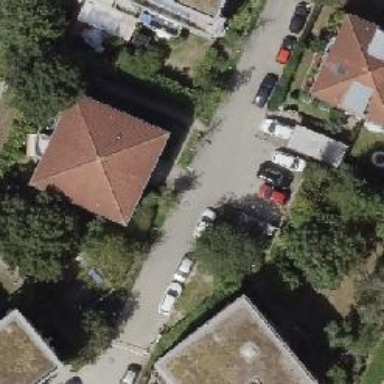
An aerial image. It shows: Residential road.